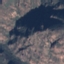
Label: HerbaceousVegetation